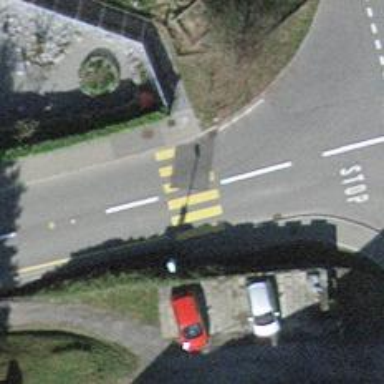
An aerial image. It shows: Pedestrian crossing with zebra markings on footway.